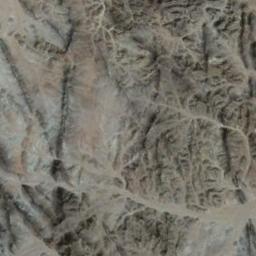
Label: mountain